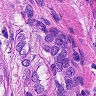
Metastatic tissue present: yes